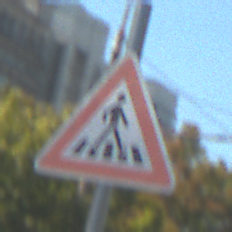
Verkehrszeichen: FussgaengerueberwegLinks
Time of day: Midday
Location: Outdoor (Urban)
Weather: Clear
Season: NotSpecified
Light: Natural